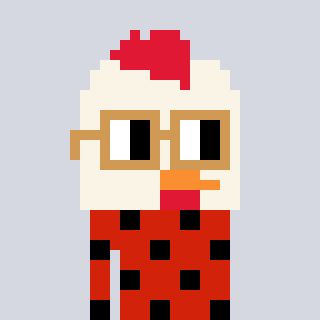
a pixel art character with square brown glasses, a chicken-shaped head and a red-colored body on a cool background